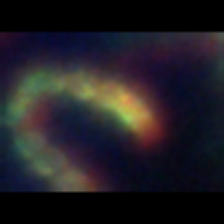
Taxon: Diatom_aggregate
Group: Diatoms